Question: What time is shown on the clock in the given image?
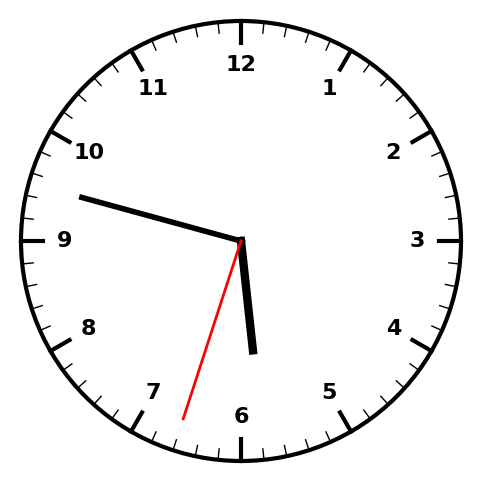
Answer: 05:47:33